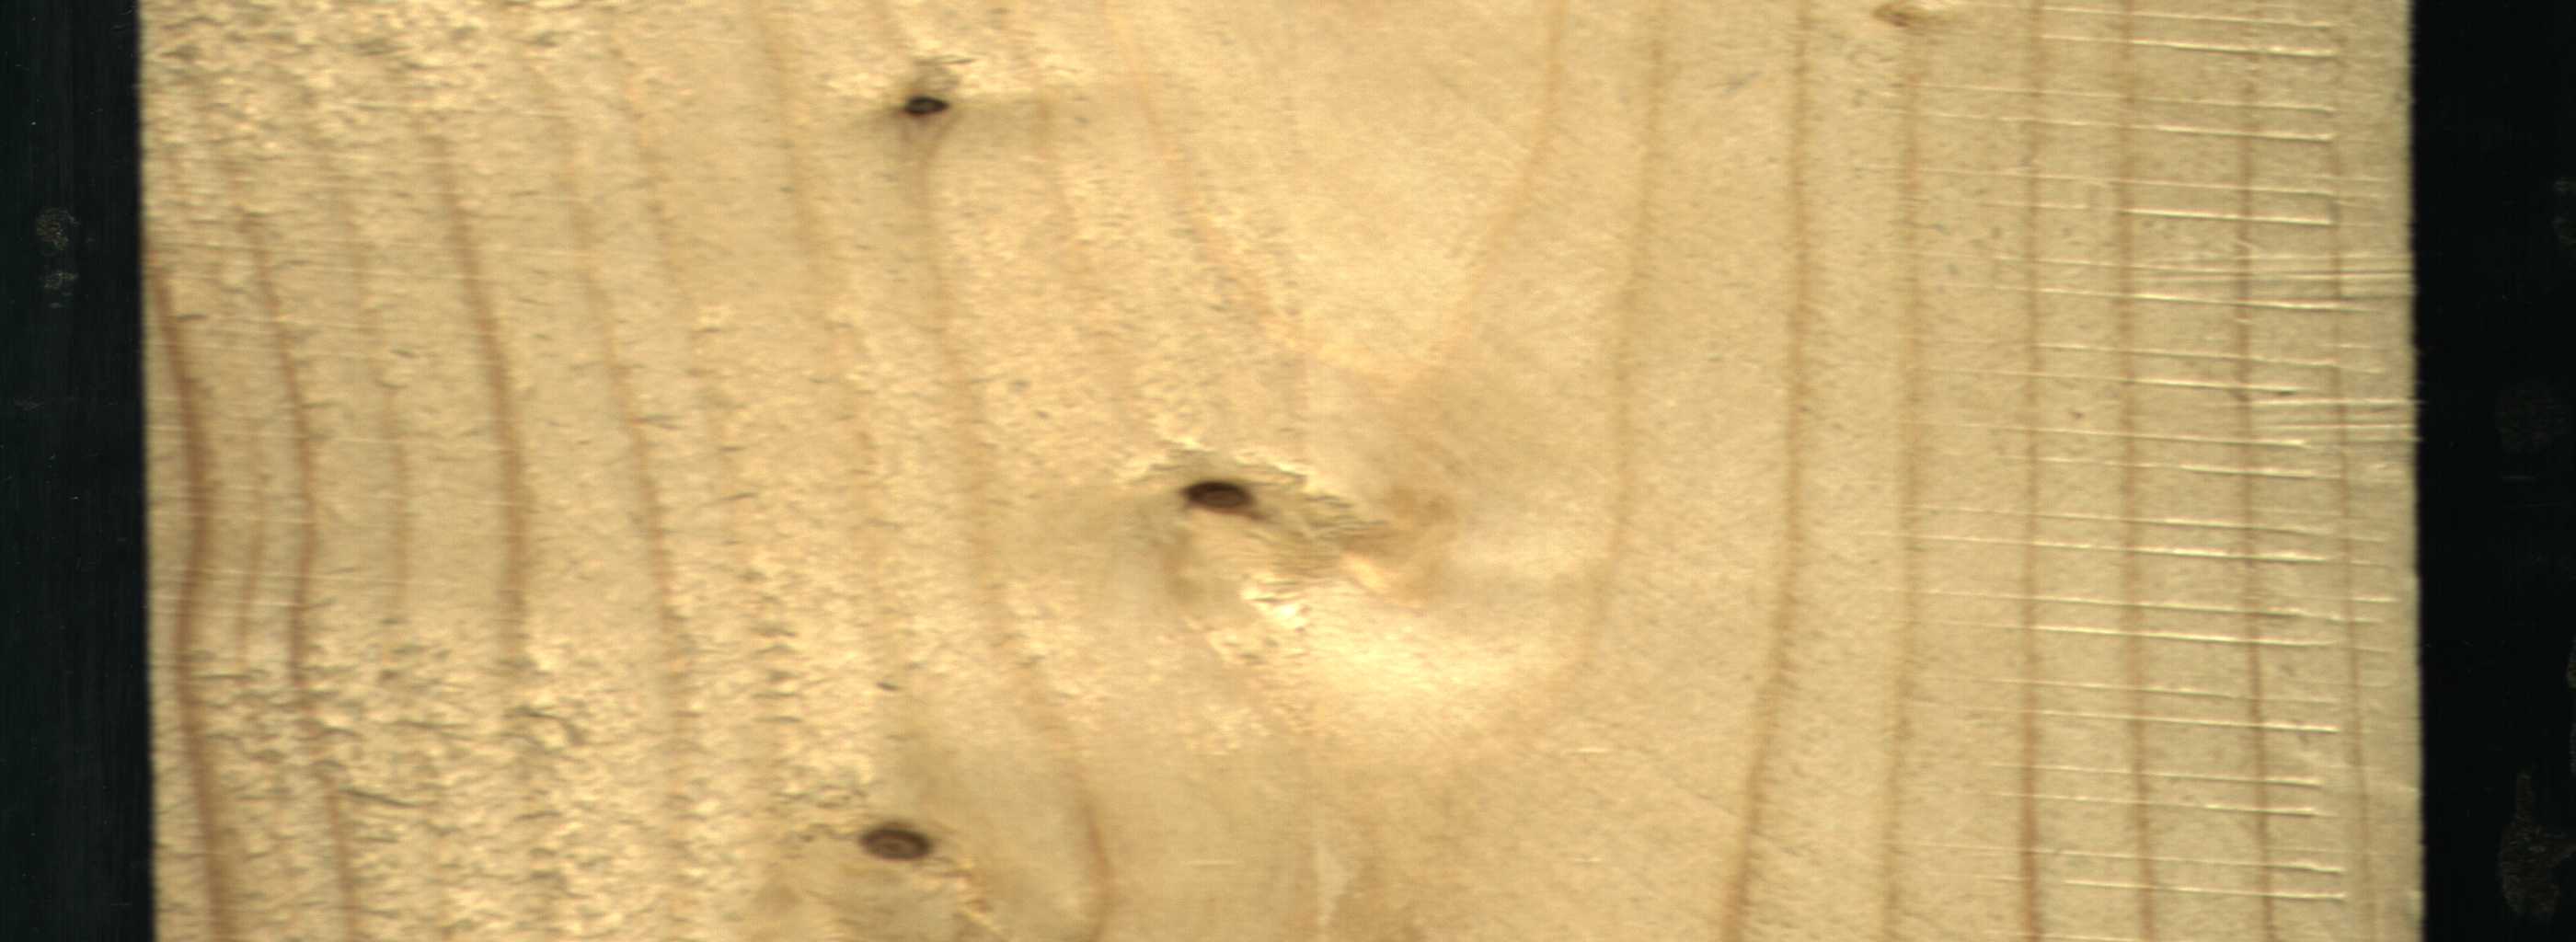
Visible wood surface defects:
Dead_Knot
Dead_Knot
Live_Knot